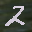
Label: 2